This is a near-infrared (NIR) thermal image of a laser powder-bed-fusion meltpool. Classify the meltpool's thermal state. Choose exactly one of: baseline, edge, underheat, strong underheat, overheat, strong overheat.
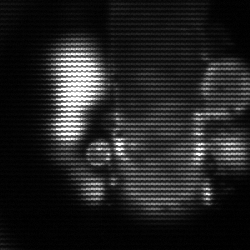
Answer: strong underheat